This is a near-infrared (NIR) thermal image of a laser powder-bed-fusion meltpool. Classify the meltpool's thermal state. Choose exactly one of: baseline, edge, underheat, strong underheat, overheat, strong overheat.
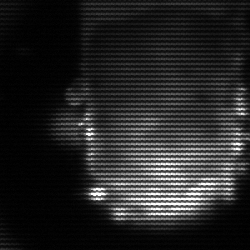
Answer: baseline